Question: I'm trying to call 'C++' method in 'Java' coding.
I received the 'Android NDK : Aborting. Stop' when defined the 'Android.mk' file as below :
'''
LOCAL_PATH := $(call my-dir)
include $(CLEAR_VARS)
LOCAL_MODULE := ffmpeg
LOCAL_SRC_FILES := libs/ffmpeg.so
include $(PREBUILT_SHARED_LIBRARY)
include $(CLEAR_VARS)
LOCAL_MODULE := ffmpeg
LOCAL_SRC_FILES := ffmpeg.cpp
LOCAL_SHARED_LIBRARIES := ffmpeg
include $(BUILD_SHARED_LIBRARY)
'''
But if I defined like this, it run successfully :
'''
LOCAL_PATH := $(call my-dir)
include $(CLEAR_VARS)
LOCAL_MODULE := ffmpeg
LOCAL_SRC_FILES := libs/ffmpeg.so
include $(BUILD_SHARED_LIBRARY)
'''
'Questions' :
1 - How to fix this error?
2 - In 'Android.mk' file, Can not call 'libs/ffmpeg.so' and 'ffmpeg.cpp' in the same time?
People who know this,
Please tell me,
Thanks,
p/s : Project structure :

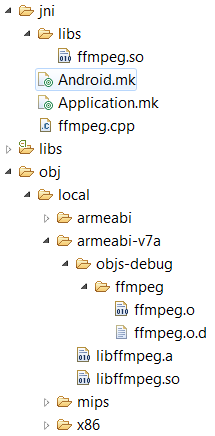
Answer: When seeing the <URL>.
I think I need change 'Android.mk' file like this :
'''
LOCAL_PATH := $(call my-dir)
include $(CLEAR_VARS)
LOCAL_MODULE := ffmpeg
LOCAL_SRC_FILES := libs/ffmpeg.so
include $(PREBUILT_SHARED_LIBRARY)
include $(CLEAR_VARS)
LOCAL_MODULE := final_ffmpeg
LOCAL_SRC_FILES := ffmpeg.cpp
LOCAL_LDLIBS := -L$(SYSROOT)/usr/lib -llog
LOCAL_PREBUILTS := libs/ffmpeg.so
#libavformat libavcodec libswscale libavutil
include $(BUILD_SHARED_LIBRARY)
'''
The result will help me :
It still be exactly when you need <URL>.